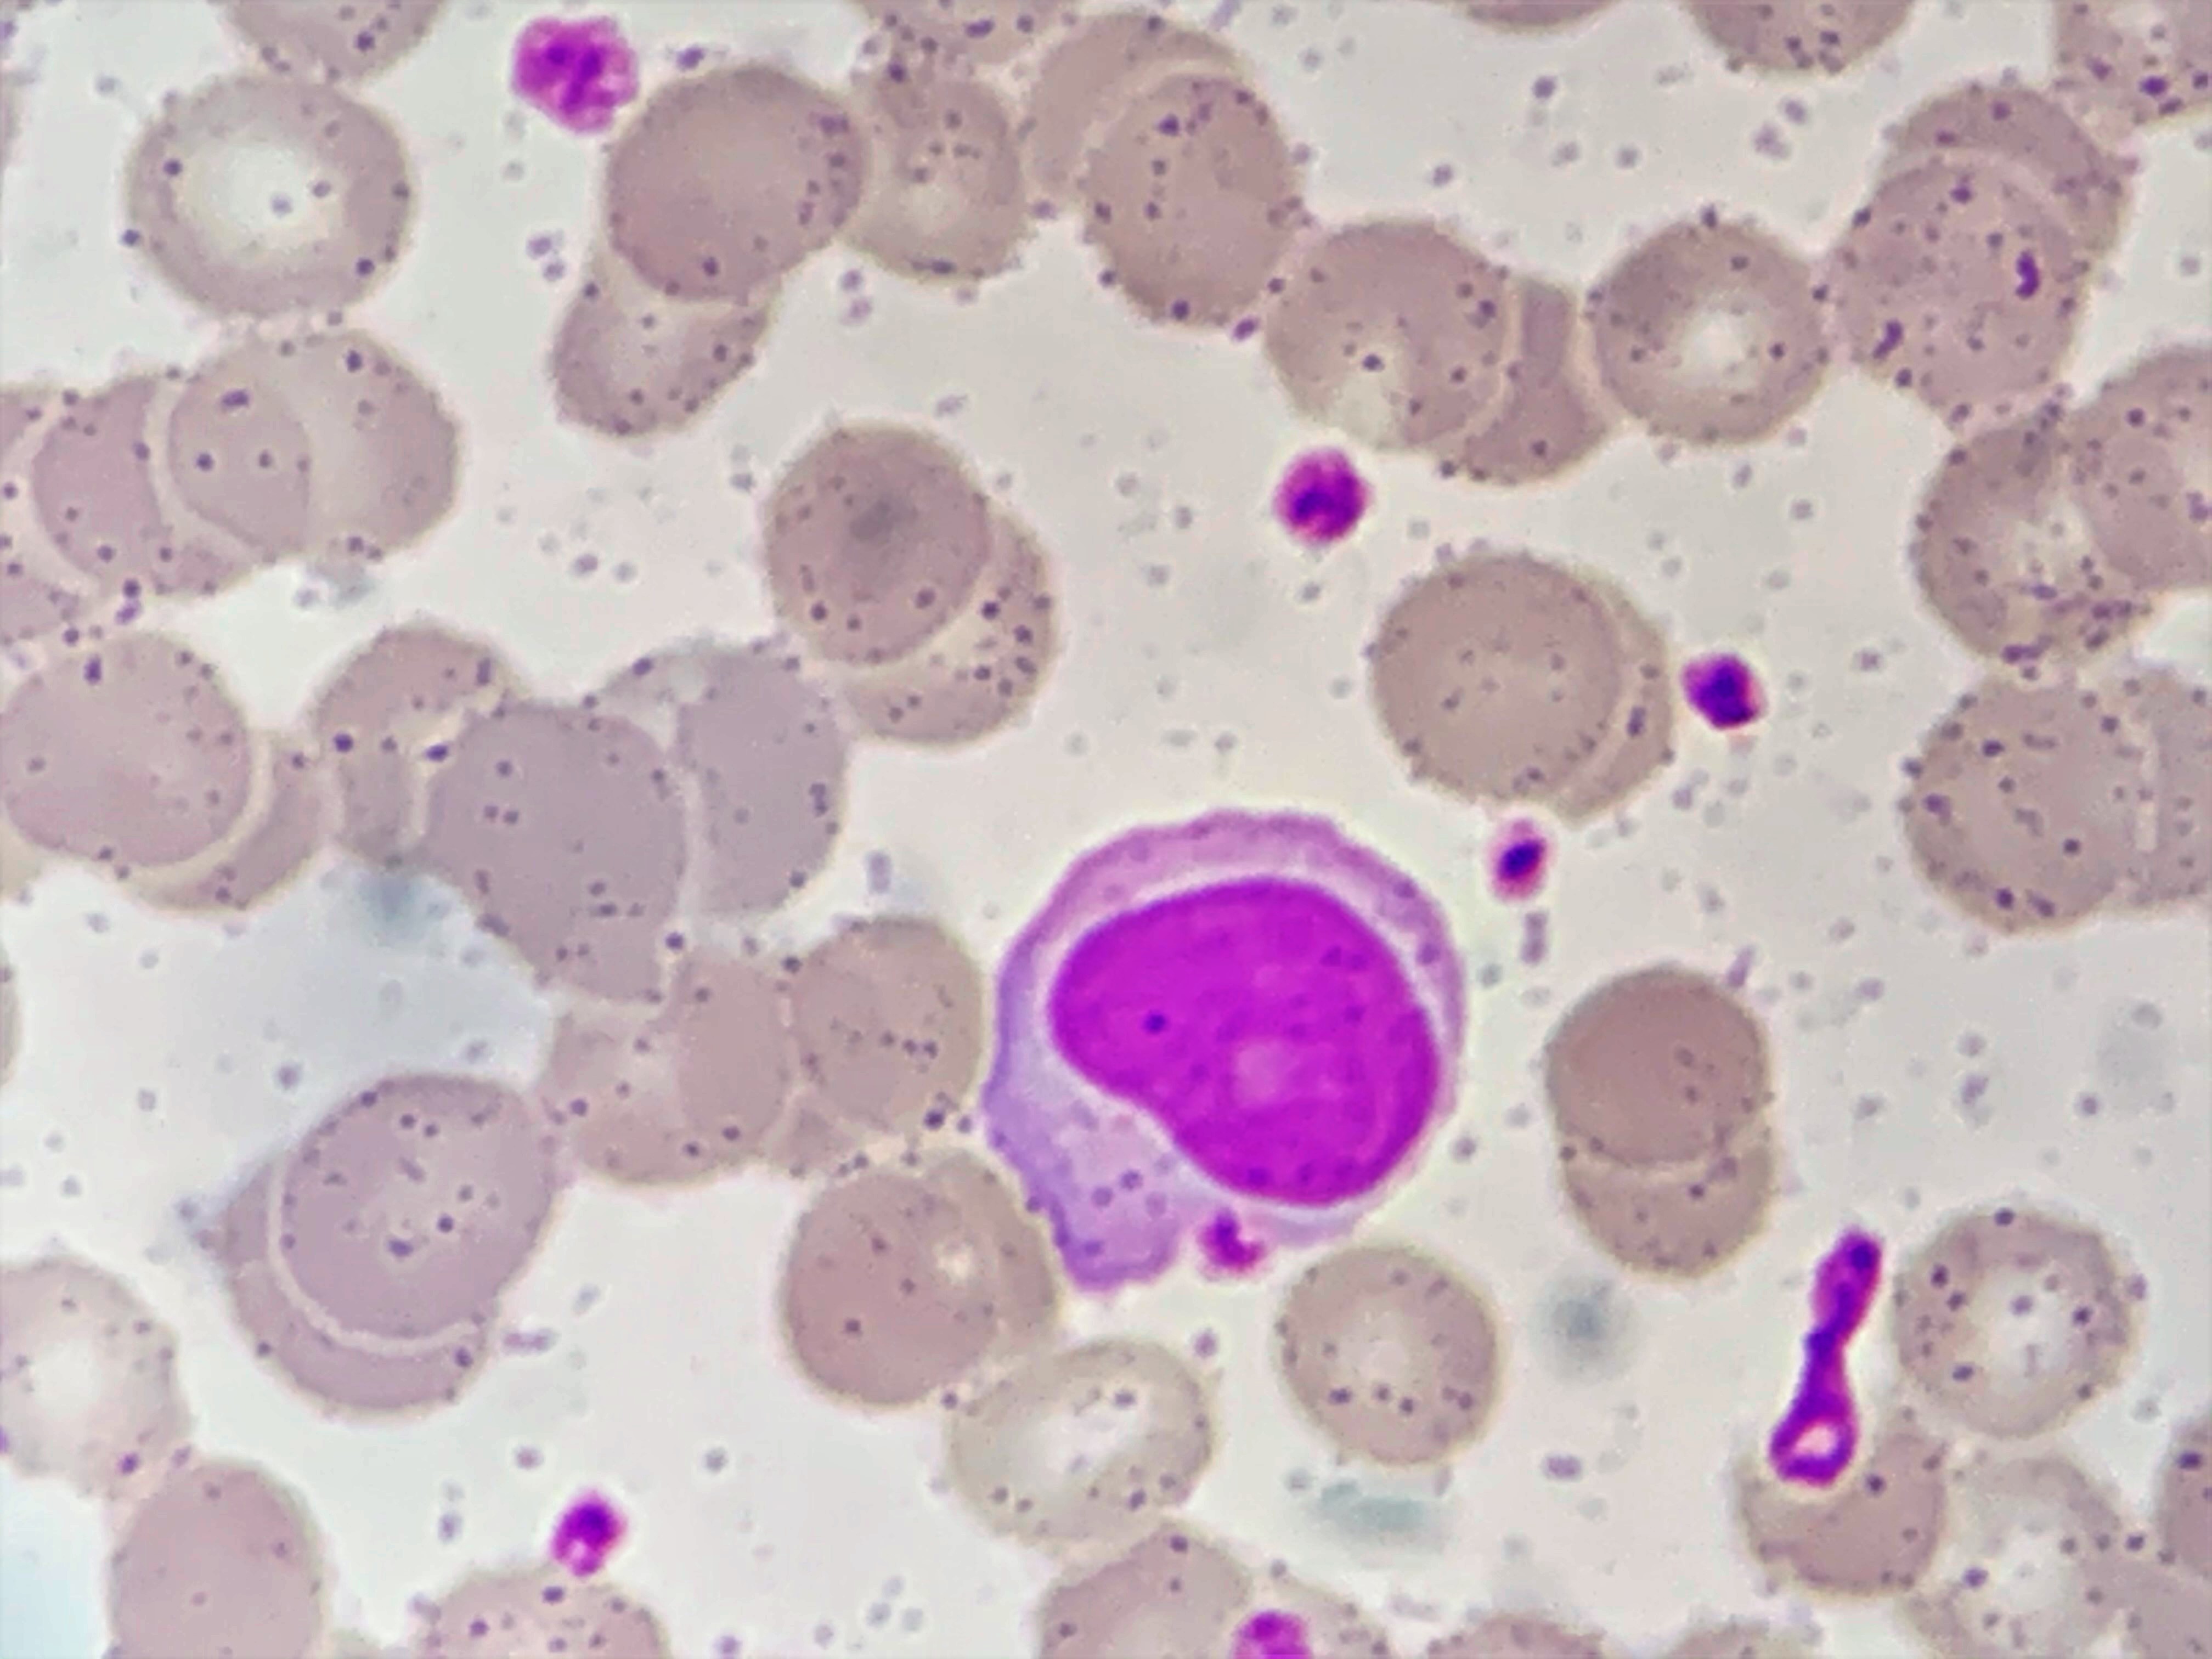
Cell type: LYMPHOCYTES